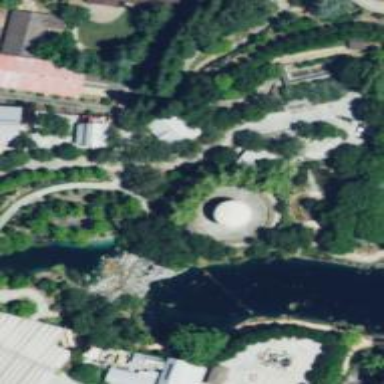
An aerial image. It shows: Attraction spot for tourism.